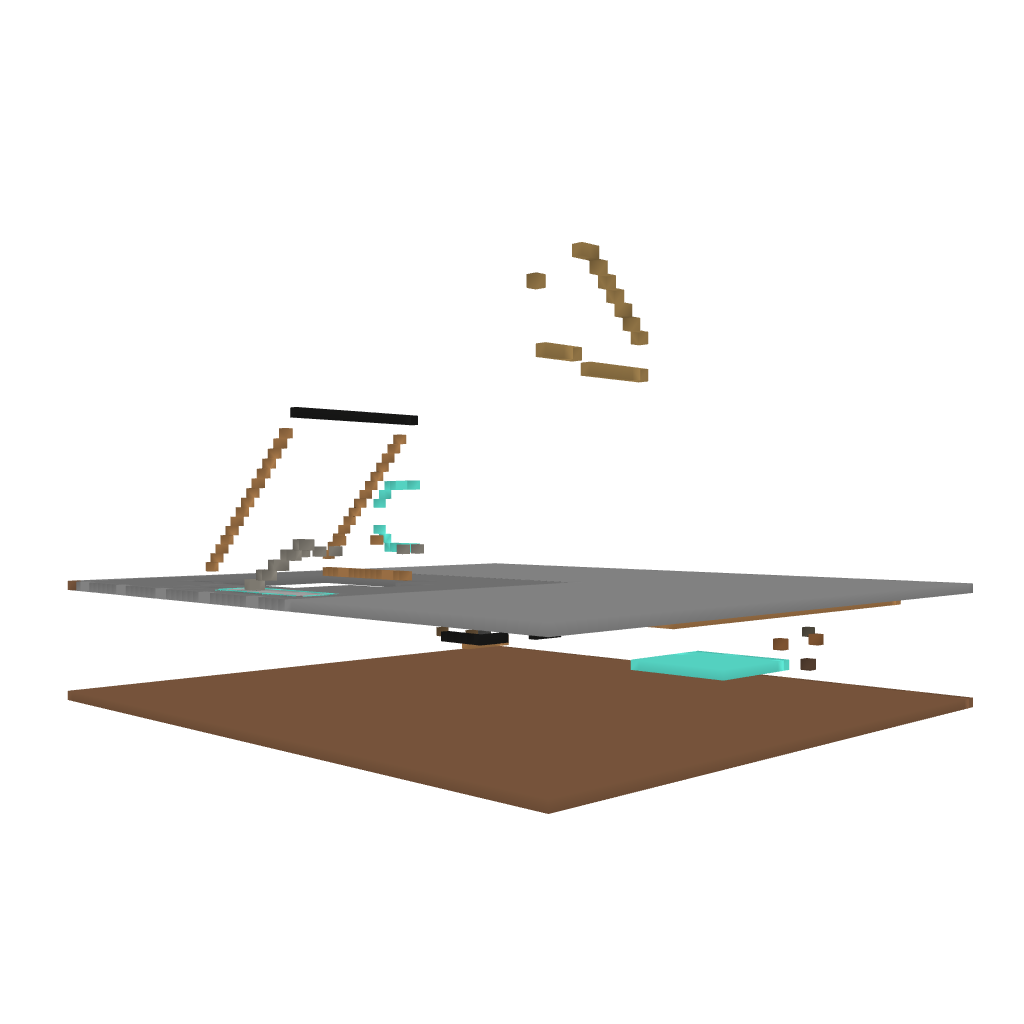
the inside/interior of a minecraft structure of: Club Diamond